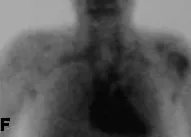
F; Thallium functional scanning showing retained thallium activity in the proximal humerus at 4 hrs. Histological sections from the biopsy and surgical resection specimen were consistent with a malignant fibrous histiocytoma.
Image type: radiology (scintigraphy)